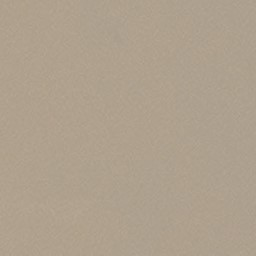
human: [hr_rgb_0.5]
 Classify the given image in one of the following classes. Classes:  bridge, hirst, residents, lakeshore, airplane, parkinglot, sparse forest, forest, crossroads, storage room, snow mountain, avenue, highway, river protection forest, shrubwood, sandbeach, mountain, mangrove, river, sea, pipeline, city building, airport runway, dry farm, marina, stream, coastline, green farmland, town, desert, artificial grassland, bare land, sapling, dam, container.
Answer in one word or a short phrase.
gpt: desert